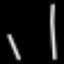
Label: line